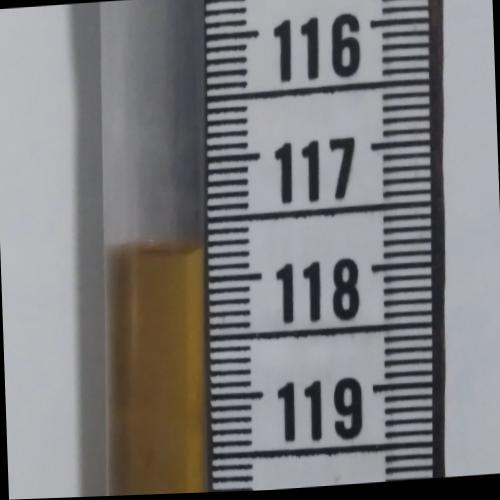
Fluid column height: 117.7 cm